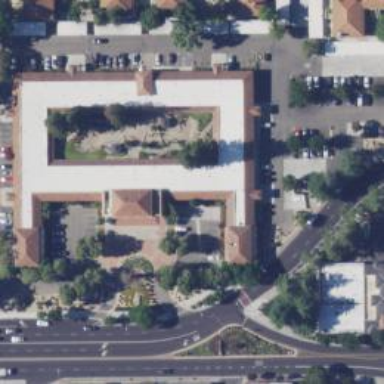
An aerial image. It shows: Commercial building.